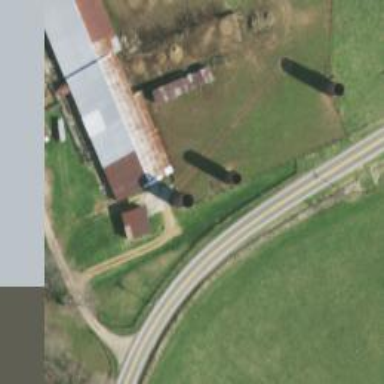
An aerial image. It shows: Silo building.